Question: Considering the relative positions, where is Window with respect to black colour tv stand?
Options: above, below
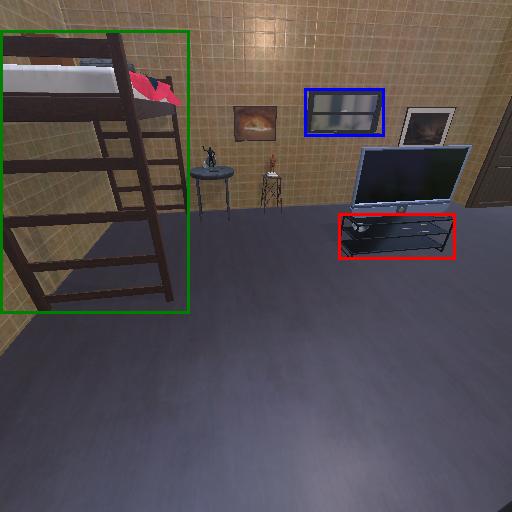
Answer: above